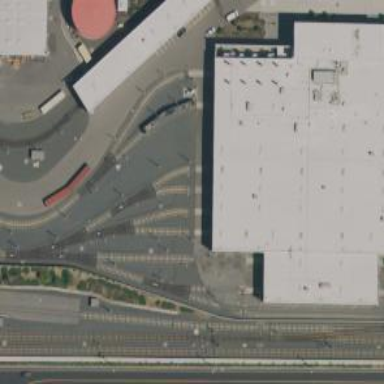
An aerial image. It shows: Light rail service yard with electrified contact lines.